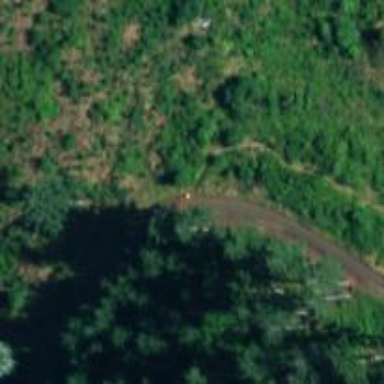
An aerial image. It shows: Track with grade 3 tracktype.